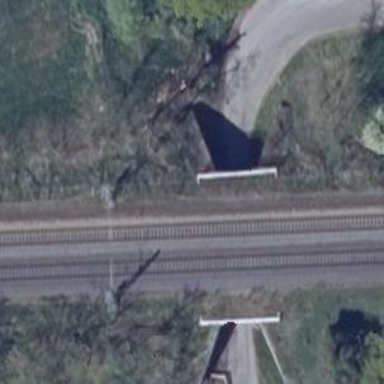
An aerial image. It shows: Railway bridge with electrified contact lines.